Question:
I am using JSON parsing to upload data in 'UITableView'. Everything is working fine but after inserting data through textView it's uploading on server but it's not refreshing in my previous and current 'UITableView'. I need to restart my project to see the uploaded data. I want to reload my 'UITableView' after inserting data. I used '[self.myTableView reloadData]' but it's not working anywhere.
'''
-(PrayerListCustomCell *)tableView:(UITableView *)tableView cellForRowAtIndexPath:
(NSIndexPath *)indexPath
{
static NSString *CellIdentifier = @"Cell";
PrayerListCustomCell *cell = (PrayerListCustomCell *)[tableView
dequeueReusableCellWithIdentifier:CellIdentifier];
if (cell == nil) {
cell = [[[NSBundle mainBundle]loadNibNamed:@"PrayerListCustomCell"
owner:self options:nil]objectAtIndex:0];
}
cell.dateLbl.text = [dateList objectAtIndex:indexPath.row];
cell.prayerLbl.text = [prayerList objectAtIndex:indexPath.row];
return cell;
}
-(void)submitClicked
{
if ([prayerTextView.text isEqualToString:@""]) {
UIAlertView *alert = [[UIAlertView alloc] initWithTitle:nil message:@"Please fill
your request in text box!" delegate:self cancelButtonTitle:@"OK"
otherButtonTitles:nil, nil];
[alert show];
}
else
{
prayerSubmitData = prayerTextView.text;
SubmitPrayer *submit = [[SubmitPrayer alloc]init];
[ASKevrOperationManager submitPrayer:submit handler:^(id object , NSError *error
, BOOL success)
{
if (success) {
NSLog(@"this is request data = %@",object);
UIAlertView *alert = [[UIAlertView alloc] initWithTitle:nil
message:@"Successful upload!" delegate:nil cancelButtonTitle:@"OK"
otherButtonTitles:nil];
[alert show];
prayerTextView.text = @"";
[self.requestTableView reloadData];
//Do refreshment code
}
else
{
UIAlertView *alert = [[UIAlertView alloc] initWithTitle:nil
message:@"Please try again later!" delegate:nil cancelButtonTitle:@"OK"
otherButtonTitles:nil];
[alert show];
}
} ];
}
}
'''
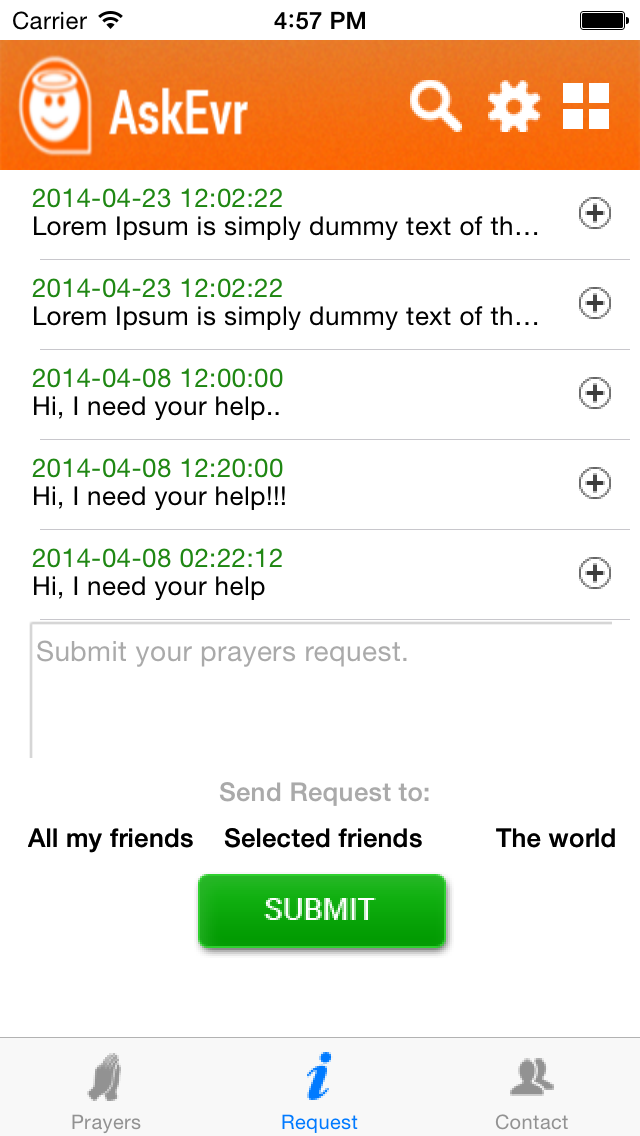
Answer: You need to add your committed data into your 'prayerList' array. This should be something like this:
'''
if (success) {
// show alert
[prayerList addObject:prayerTextView.text];
[self.requestTableView reloadData];
prayerTextView.text = @"";
//Do refreshment code
}
'''